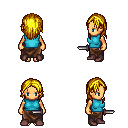
a pixel art fantasy rpg character, female body template, human, tanned skin, teal sleeveless shirt, robe skirt, blonde long hairstyle, maroon shoes, dagger, four views (front, back, left, right), 2x2 character sprite sheet, small pixel art, hard edges, no anti-aliasing